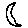
Label: moon